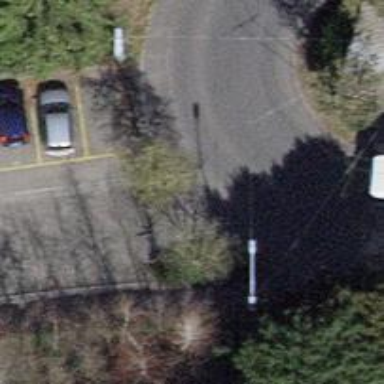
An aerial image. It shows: Bollard.